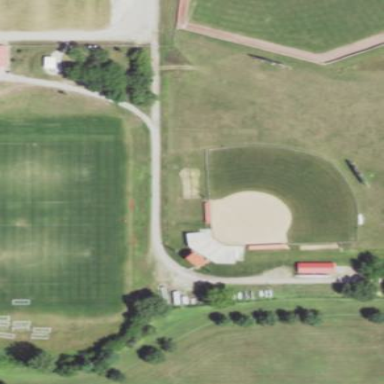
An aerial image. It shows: Softball pitch used for baseball games.